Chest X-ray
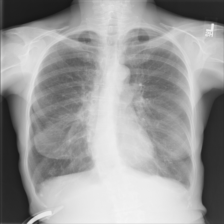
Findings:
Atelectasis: negative
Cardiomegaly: negative
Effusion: negative
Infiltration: negative
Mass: negative
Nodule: negative
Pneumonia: negative
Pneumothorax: negative
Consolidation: negative
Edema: negative
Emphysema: positive
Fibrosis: negative
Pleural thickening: negative
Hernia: negative